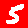
Digit: 5